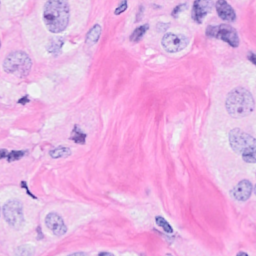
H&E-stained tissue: Breast